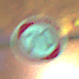
Verkehrszeichen: Geschwindigkeit70
Umgebung: Outdoor, Urban
Tageszeit: Night
Wetter: PartlyCloudy
Licht: Artificial
Jahreszeit: NotSpecified
Kontrast: HighContrast